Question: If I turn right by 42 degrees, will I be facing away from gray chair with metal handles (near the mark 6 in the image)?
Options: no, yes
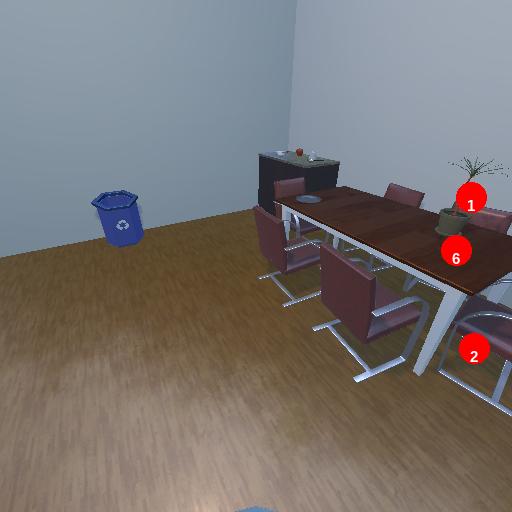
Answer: no